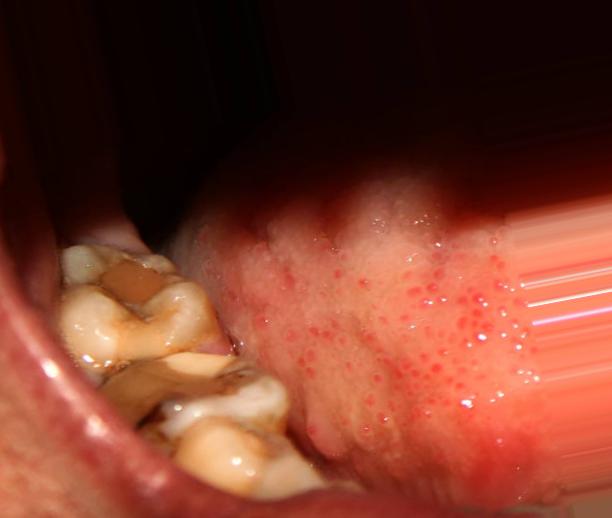
Condition: Caries